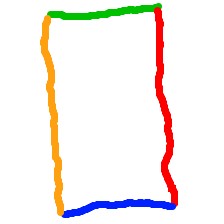
Shape: rectangle